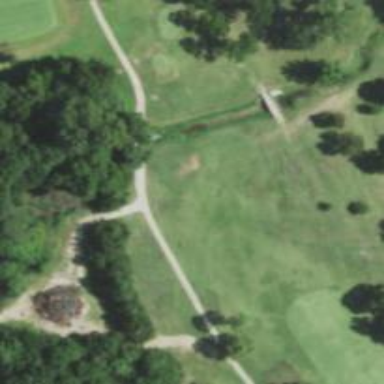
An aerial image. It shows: Path for both roads and golfers.